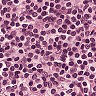
Metastatic tissue present: no